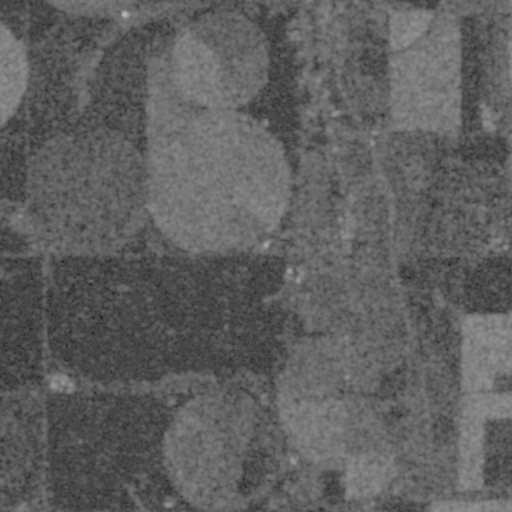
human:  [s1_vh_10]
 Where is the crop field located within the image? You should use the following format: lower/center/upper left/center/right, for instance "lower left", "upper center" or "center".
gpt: The crop field is located in the lower right of the image.
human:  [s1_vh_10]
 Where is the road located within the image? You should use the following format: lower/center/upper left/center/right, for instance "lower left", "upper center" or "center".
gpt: There is no road in the image.

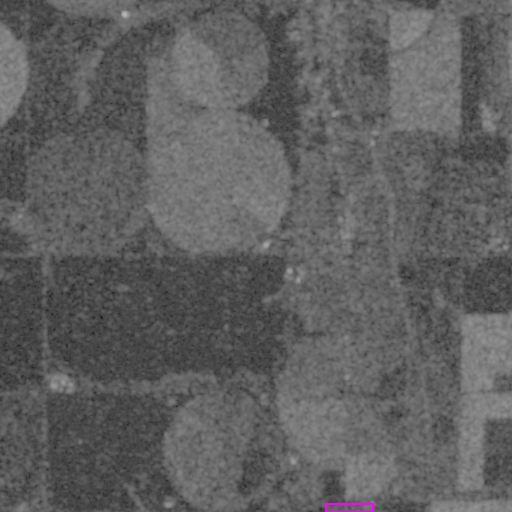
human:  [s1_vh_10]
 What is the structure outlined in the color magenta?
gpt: The structure outlined in magenta is a crop field.
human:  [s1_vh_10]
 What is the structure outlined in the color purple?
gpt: There is no purple outline.